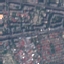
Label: Residential